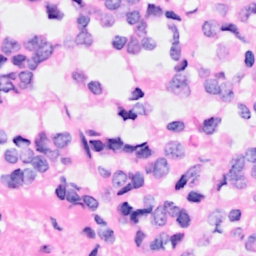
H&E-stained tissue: Breast